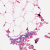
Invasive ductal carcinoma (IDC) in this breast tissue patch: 0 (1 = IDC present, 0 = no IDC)